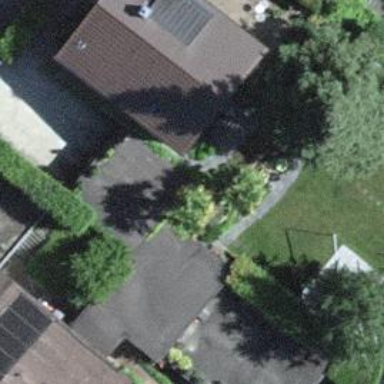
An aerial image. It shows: Garage.